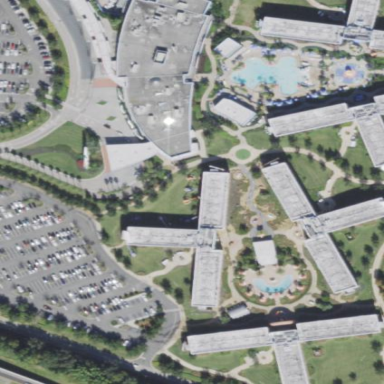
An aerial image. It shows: Hotel building.